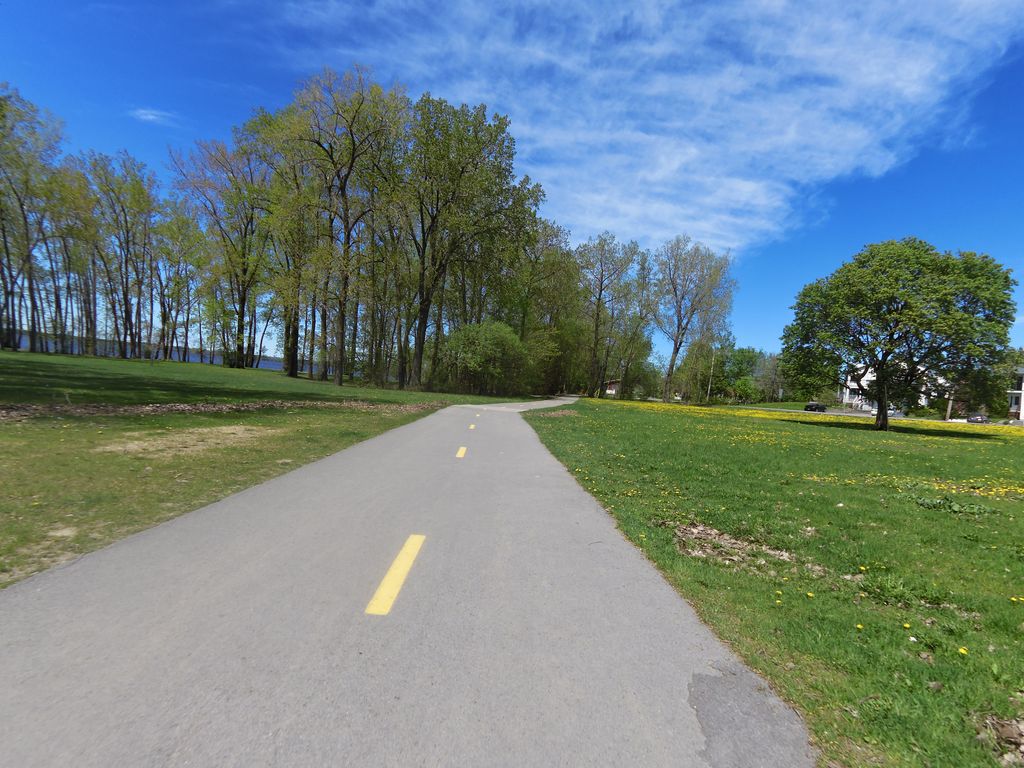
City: ottawa-gatineau